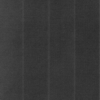
Label: dusty